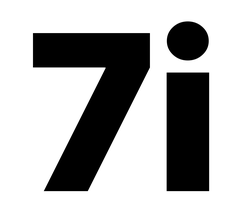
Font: Inter_Black